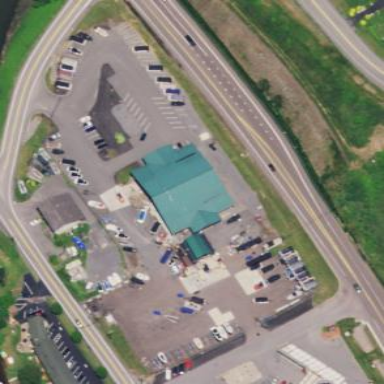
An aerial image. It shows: Retail building.